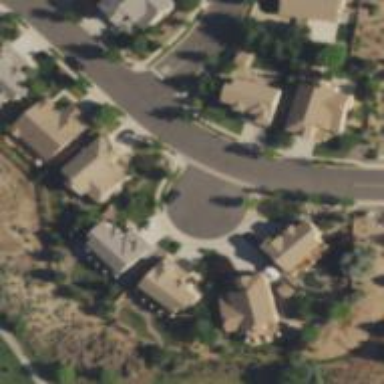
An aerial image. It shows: Residential road with asphalt surface and separate sidewalk.